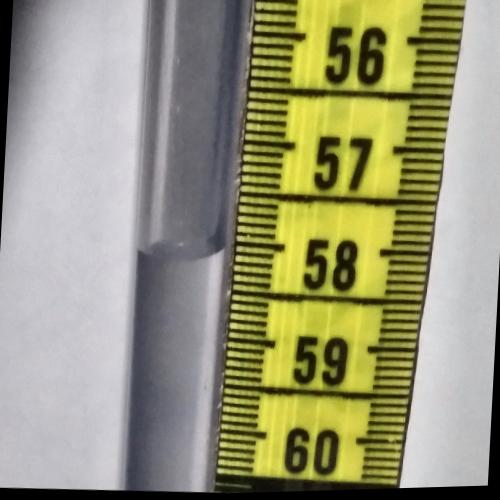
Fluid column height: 58.1 cm